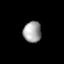
Tissue: lung
Cell type: Epithelial cells
Senescence score: 0.1071
Nuclear area (px): 372
Mean DAPI intensity: 160.551